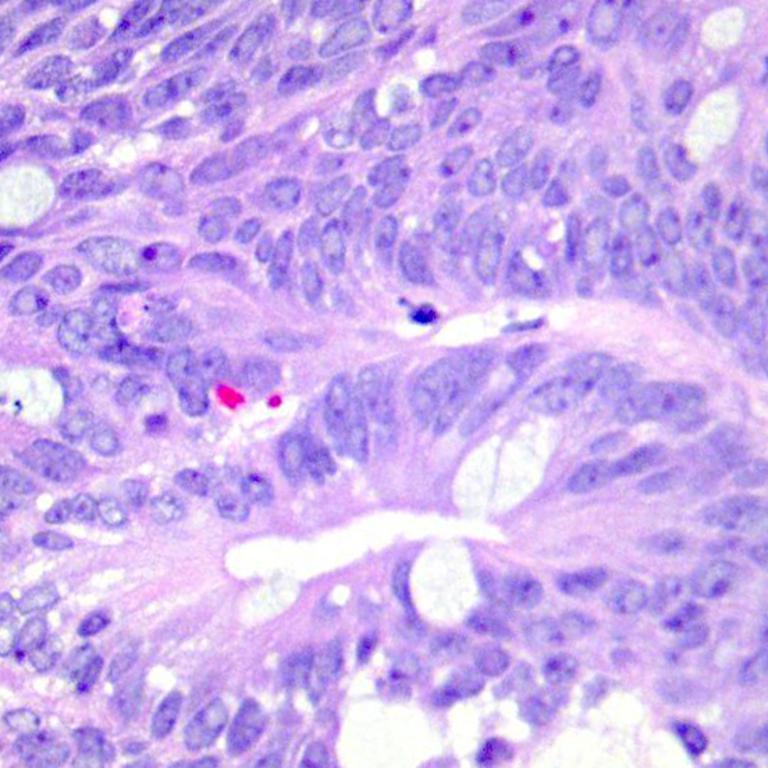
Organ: colon
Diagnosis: adenocarcinomas